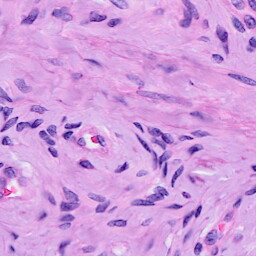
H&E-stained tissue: Cervix